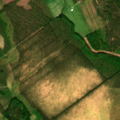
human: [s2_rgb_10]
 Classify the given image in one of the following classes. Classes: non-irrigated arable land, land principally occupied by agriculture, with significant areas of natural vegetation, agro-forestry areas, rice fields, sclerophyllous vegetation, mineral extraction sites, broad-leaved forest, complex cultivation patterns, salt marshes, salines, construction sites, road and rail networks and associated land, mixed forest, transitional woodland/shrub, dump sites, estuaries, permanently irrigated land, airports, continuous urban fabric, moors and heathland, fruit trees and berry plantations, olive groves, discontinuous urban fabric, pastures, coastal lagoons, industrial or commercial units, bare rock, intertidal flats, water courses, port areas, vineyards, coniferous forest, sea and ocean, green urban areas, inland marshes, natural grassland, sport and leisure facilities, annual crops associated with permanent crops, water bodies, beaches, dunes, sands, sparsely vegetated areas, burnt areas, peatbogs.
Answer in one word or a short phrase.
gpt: non-irrigated arable land, coniferous forest, mixed forest, transitional woodland/shrub, peatbogs